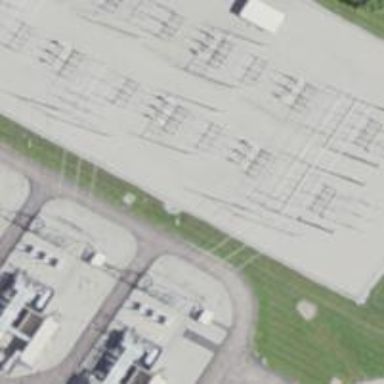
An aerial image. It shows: Switch for power supply.